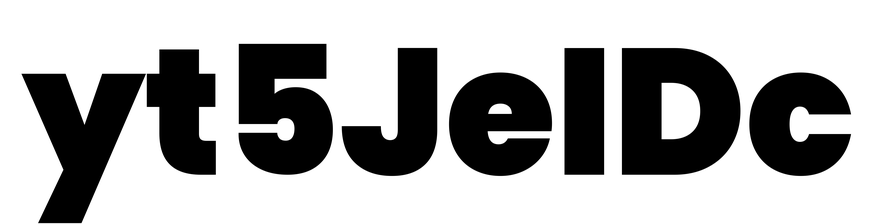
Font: Poppins-Black